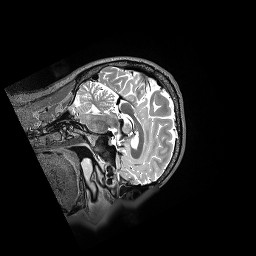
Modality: T2w
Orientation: sagittal
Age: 38
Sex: male